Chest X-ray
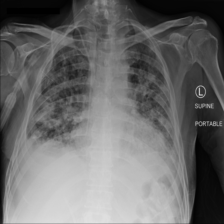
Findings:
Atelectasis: negative
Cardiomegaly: negative
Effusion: negative
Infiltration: negative
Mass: negative
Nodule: negative
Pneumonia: negative
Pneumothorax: negative
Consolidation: negative
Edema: negative
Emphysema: negative
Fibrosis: negative
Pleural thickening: negative
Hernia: negative